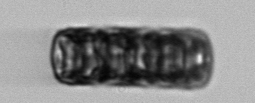
Label: Paralia_sulcata